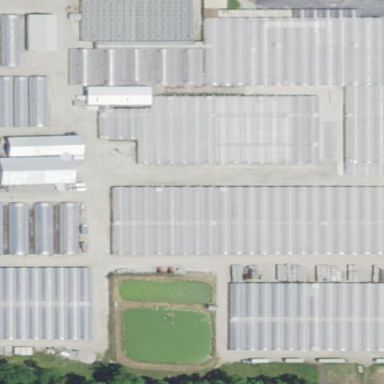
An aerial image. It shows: Area dedicated to greenhouse horticulture.